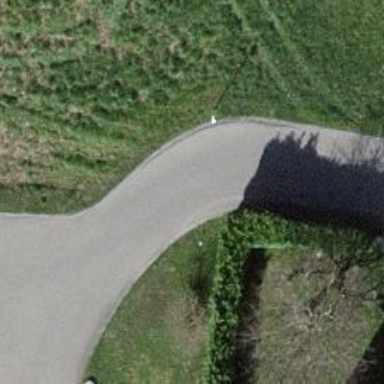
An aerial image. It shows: Hedge barrier.